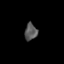
Tissue: skin
Cell type: T cells
Senescence score: 0.2725
Nuclear area (px): 210
Mean DAPI intensity: 87.438